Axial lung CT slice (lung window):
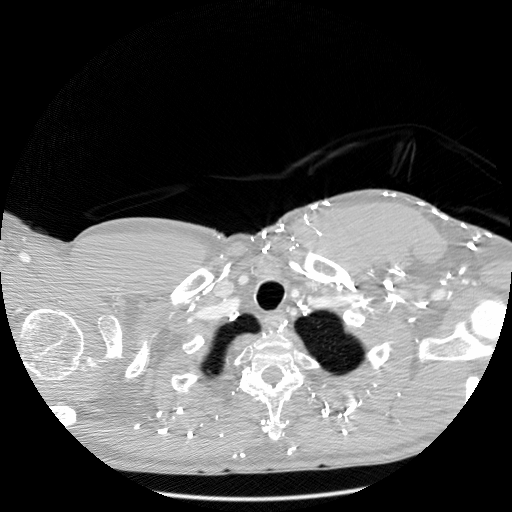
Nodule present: no